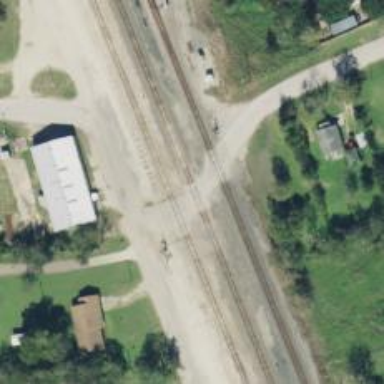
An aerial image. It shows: Level crossing along the railway.